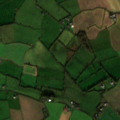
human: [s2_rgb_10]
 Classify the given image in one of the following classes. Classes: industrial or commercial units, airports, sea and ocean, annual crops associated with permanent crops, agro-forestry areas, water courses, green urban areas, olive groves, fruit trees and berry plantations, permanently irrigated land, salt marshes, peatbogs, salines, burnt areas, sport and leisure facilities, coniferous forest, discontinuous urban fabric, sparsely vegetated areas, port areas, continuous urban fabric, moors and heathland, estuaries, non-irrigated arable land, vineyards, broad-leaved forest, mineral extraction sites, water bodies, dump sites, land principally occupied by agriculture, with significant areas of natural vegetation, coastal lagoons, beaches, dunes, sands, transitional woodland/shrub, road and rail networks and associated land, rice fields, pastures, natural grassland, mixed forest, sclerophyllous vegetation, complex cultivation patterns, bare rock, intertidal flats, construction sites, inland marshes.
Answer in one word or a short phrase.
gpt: non-irrigated arable land, pastures